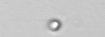
Label: nanoplankton_mix